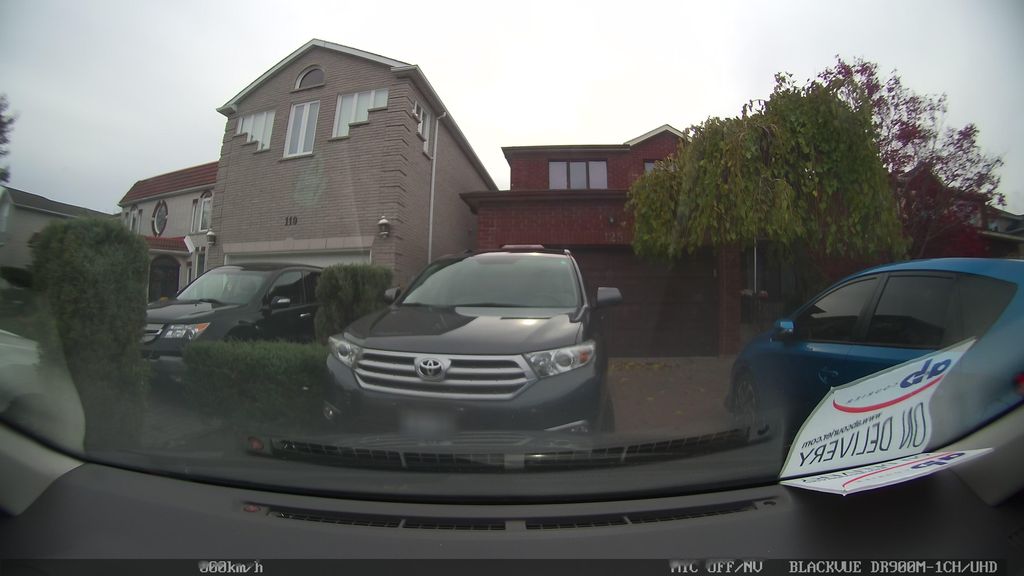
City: toronto